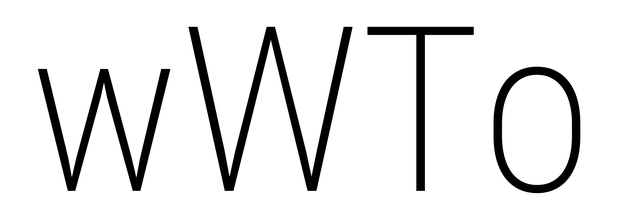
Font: Roboto_Condensed_ExtraLight